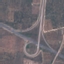
Land use / land cover: Highway